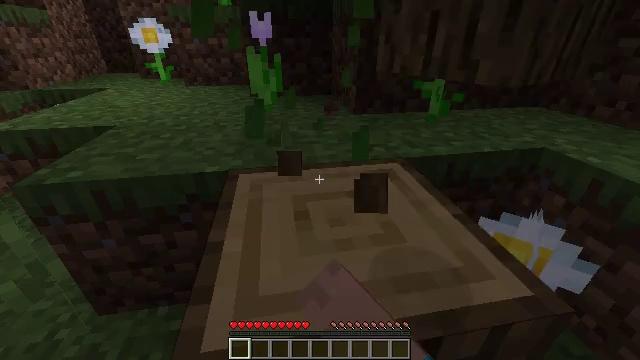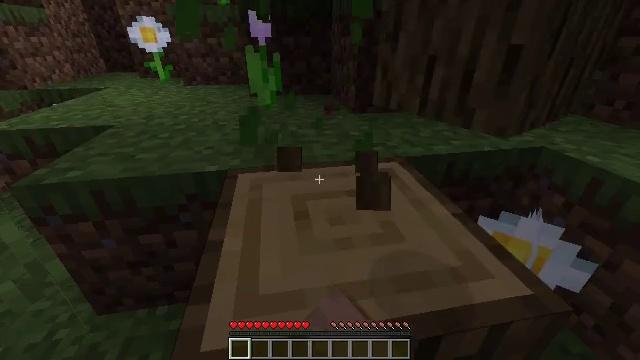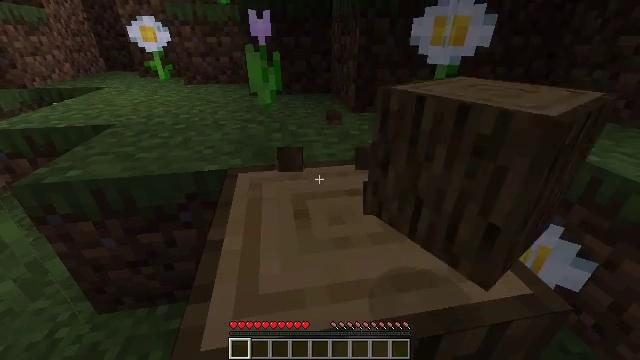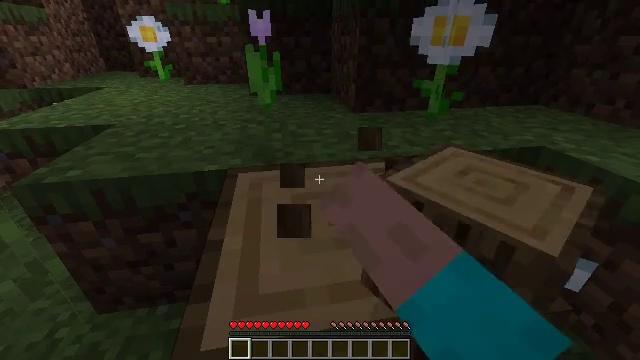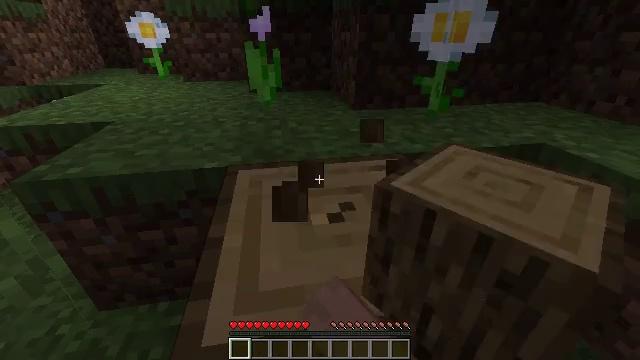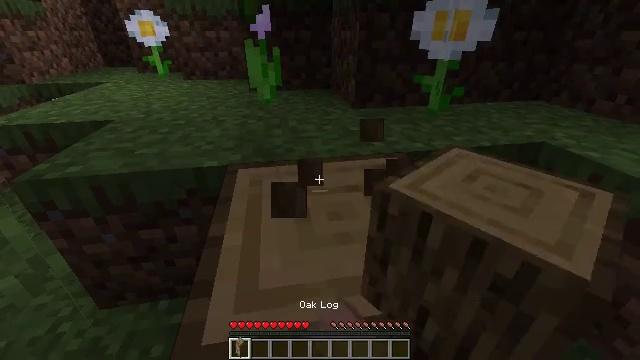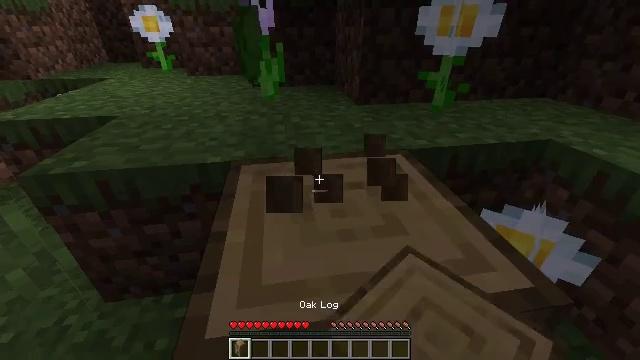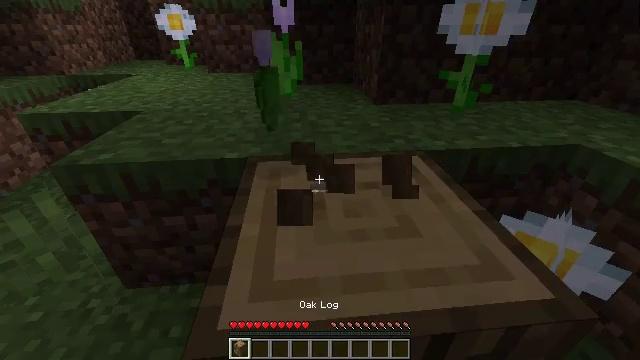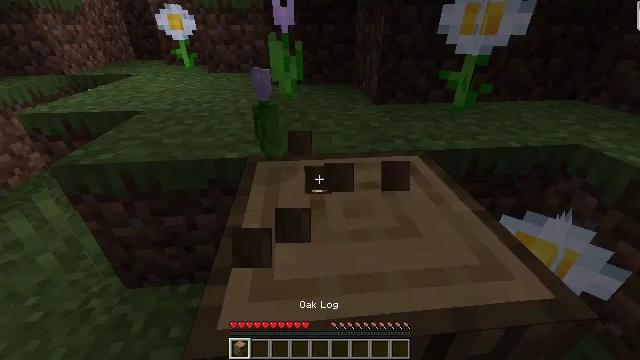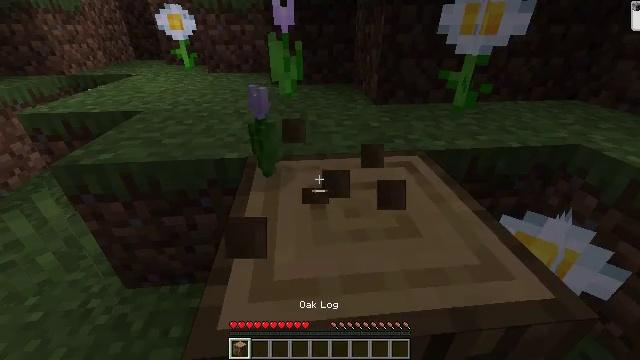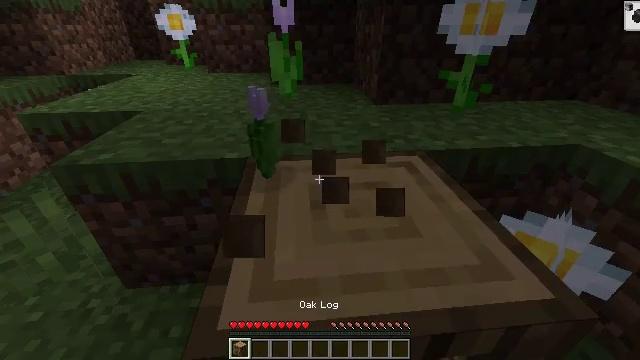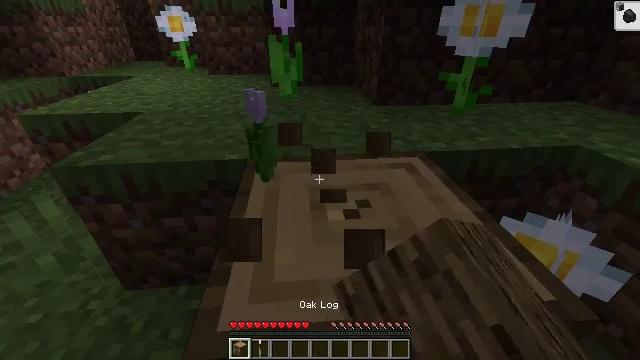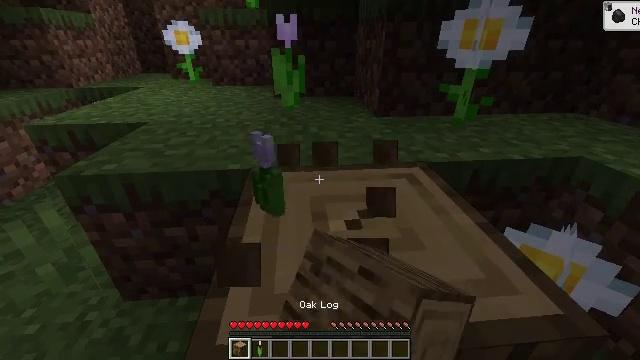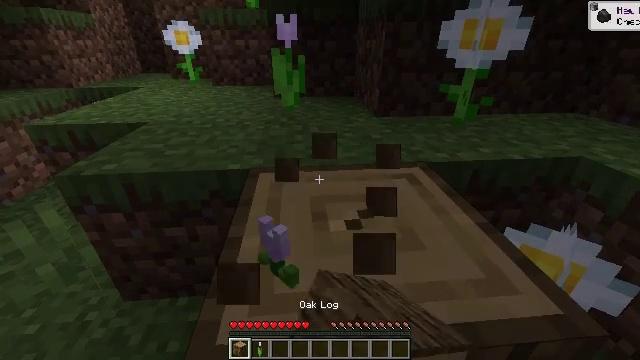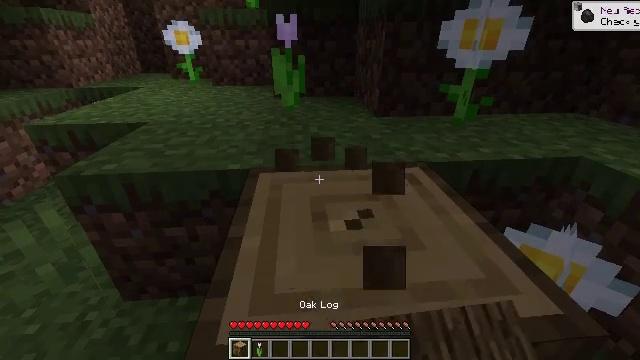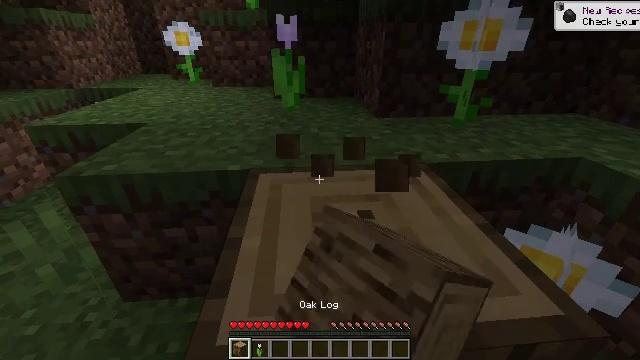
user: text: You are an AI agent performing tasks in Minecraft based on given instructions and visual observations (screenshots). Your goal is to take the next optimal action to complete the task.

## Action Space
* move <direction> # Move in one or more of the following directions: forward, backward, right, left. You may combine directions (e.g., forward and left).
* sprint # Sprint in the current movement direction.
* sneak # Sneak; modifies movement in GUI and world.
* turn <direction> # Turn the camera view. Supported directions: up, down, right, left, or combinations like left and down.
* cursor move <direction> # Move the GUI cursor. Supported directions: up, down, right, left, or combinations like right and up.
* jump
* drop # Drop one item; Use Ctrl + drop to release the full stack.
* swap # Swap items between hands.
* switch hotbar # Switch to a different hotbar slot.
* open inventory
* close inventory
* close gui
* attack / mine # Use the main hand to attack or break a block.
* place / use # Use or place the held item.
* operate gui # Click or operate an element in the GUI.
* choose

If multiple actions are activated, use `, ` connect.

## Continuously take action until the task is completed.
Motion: motion action
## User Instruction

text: Break the tree to get oak logs.
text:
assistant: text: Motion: attack / mine
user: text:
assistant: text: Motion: attack / mine
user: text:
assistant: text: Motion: attack / mine
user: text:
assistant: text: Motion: attack / mine
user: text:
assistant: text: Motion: attack / mine
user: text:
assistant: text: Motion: attack / mine
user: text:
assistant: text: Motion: turn left, attack / mine
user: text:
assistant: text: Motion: attack / mine
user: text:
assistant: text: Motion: attack / mine
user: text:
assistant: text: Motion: attack / mine
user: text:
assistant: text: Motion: attack / mine
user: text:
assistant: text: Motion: turn up, attack / mine
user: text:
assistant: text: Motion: attack / mine
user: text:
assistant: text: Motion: attack / mine
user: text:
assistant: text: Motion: attack / mine
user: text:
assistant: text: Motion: attack / mine
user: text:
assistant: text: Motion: attack / mine
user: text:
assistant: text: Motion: attack / mine
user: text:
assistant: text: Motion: attack / mine
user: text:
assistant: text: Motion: attack / mine
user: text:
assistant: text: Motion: attack / mine
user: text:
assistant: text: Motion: attack / mine
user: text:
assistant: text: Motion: attack / mine
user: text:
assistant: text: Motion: attack / mine
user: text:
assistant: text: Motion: attack / mine
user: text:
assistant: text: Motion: attack / mine
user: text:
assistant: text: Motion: attack / mine
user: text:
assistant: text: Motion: attack / mine
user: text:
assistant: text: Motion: attack / mine
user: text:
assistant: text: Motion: attack / mine